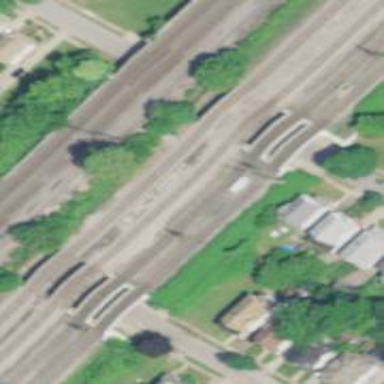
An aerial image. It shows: Railway line running on embankment.